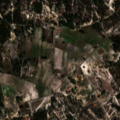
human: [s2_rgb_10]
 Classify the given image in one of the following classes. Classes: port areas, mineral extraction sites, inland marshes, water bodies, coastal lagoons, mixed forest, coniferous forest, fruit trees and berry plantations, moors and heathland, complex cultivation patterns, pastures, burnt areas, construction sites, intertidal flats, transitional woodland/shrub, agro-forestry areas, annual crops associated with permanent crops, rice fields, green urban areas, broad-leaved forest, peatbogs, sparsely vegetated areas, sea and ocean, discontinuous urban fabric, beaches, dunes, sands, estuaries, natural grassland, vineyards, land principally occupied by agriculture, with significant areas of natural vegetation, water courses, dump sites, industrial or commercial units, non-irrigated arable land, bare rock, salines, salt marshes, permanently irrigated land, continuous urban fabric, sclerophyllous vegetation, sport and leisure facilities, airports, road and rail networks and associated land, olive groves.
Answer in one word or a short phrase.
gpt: complex cultivation patterns, broad-leaved forest, coniferous forest, transitional woodland/shrub